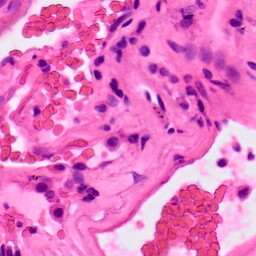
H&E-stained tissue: Lung